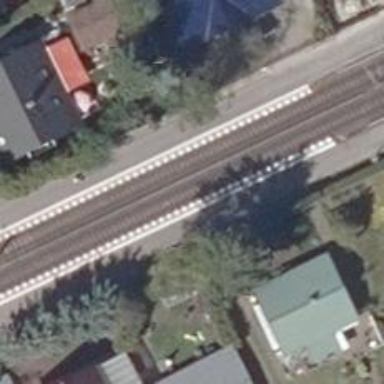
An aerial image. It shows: Tram stop position for public transport.